Question: I have a GitHub repository for a blog here: <URL>.
This repository is a fork from this one: <URL>.
What I'm trying to do is to update my repository based on the repository I forked from. I have no Git experience so I'm trying to follow <URL>. But it's not working because it seems I don't have an 'upstream' branch.
What do I do?
After @sircapsalot's suggestion, it seems I now have the 'upstream' branch properly configured:

Yet I don't know what to do.
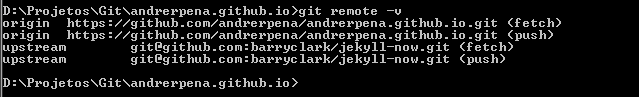
Answer: If you are using the CLI:
'''
$ pwd
/users/.../andrerpena.github.io
$ git remote add upstream git@github.com:barryclark/jekyll-now.git
$ git pull --rebase upstream master
'''
The reason you don't have an 'upstream', is you didn't read :)

Go to that <URL>.